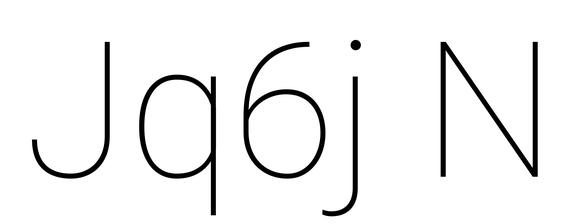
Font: Roboto_Thin